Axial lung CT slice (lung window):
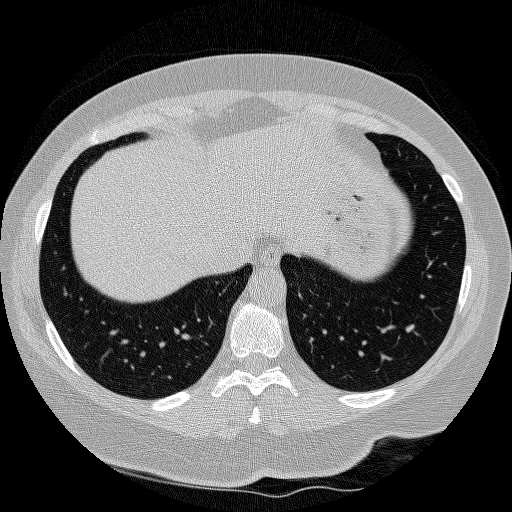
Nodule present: no